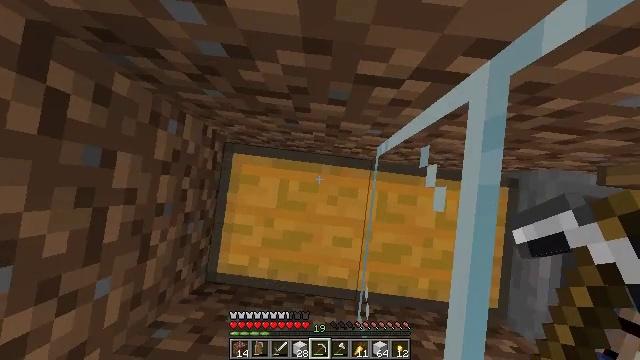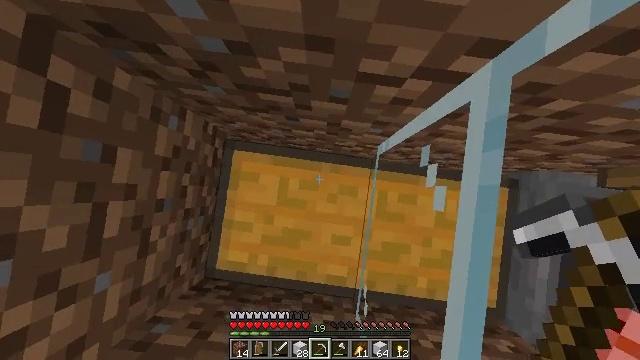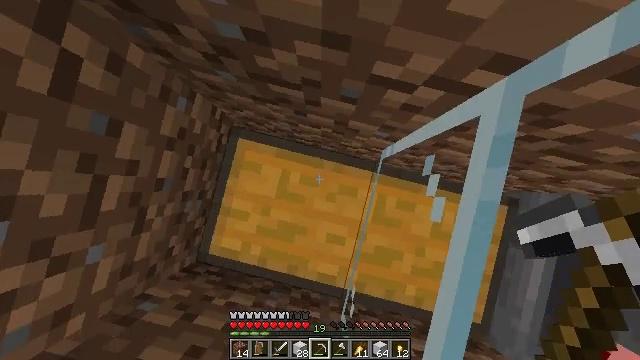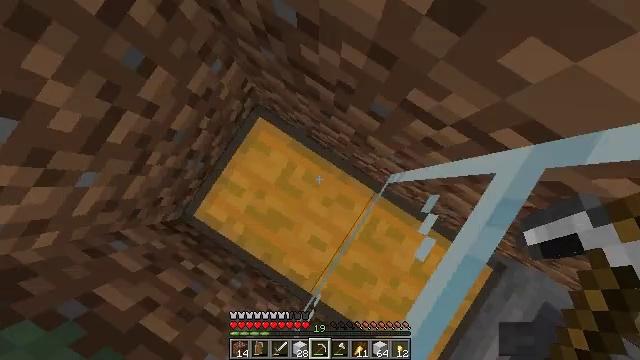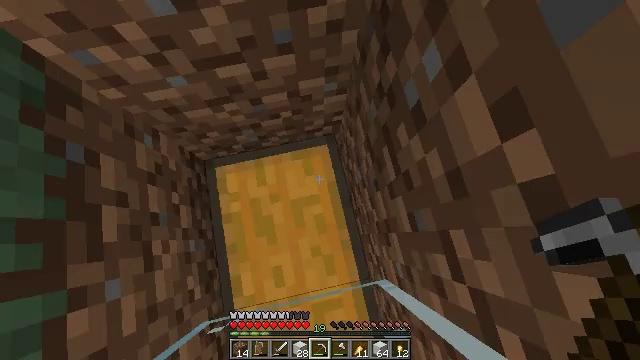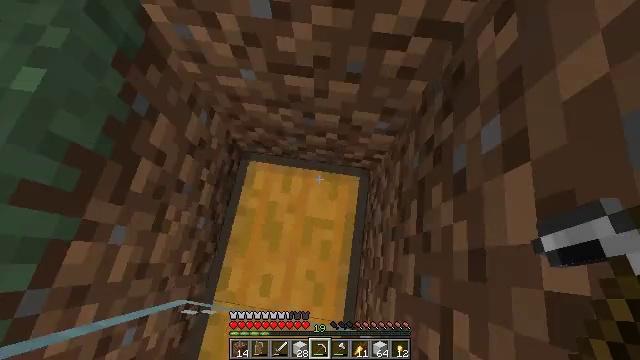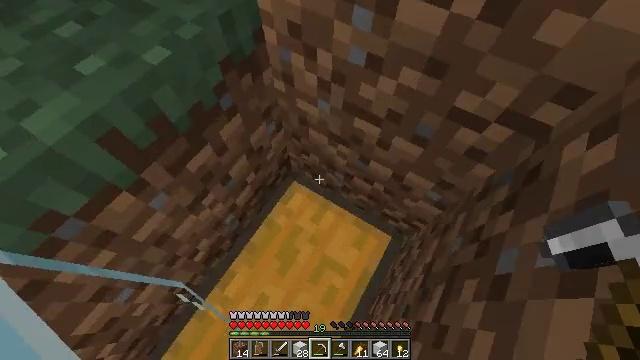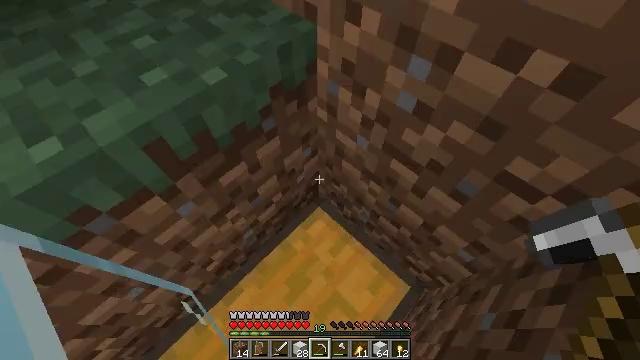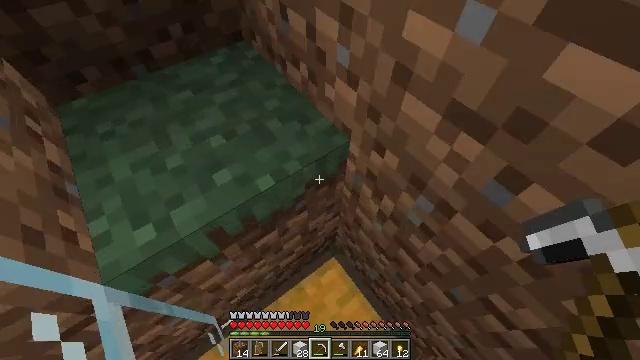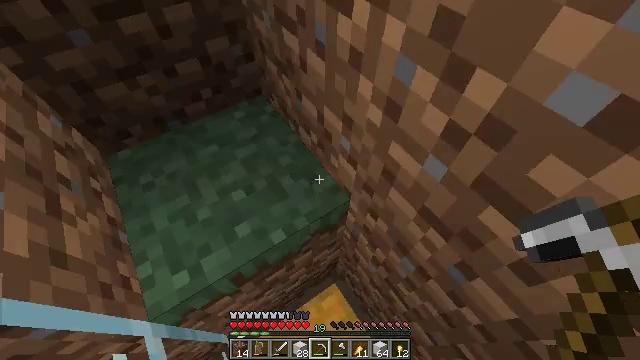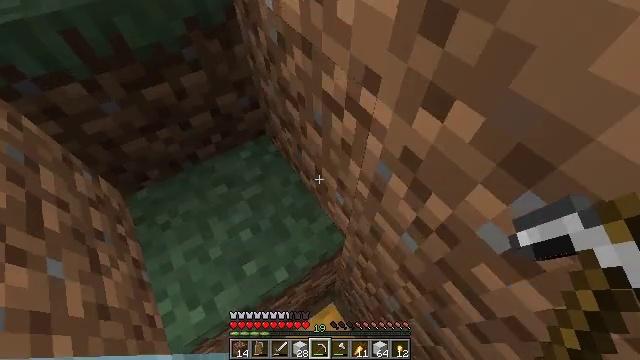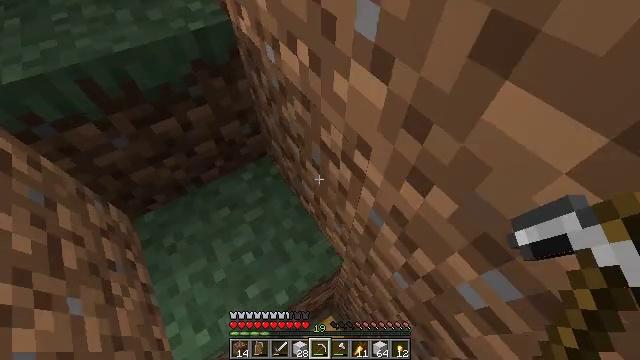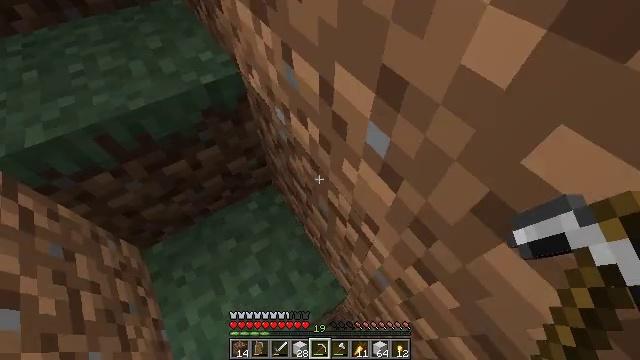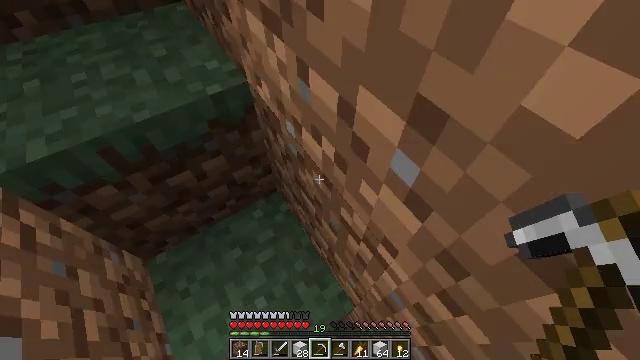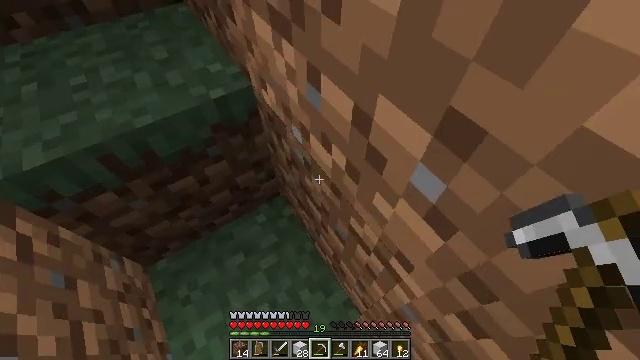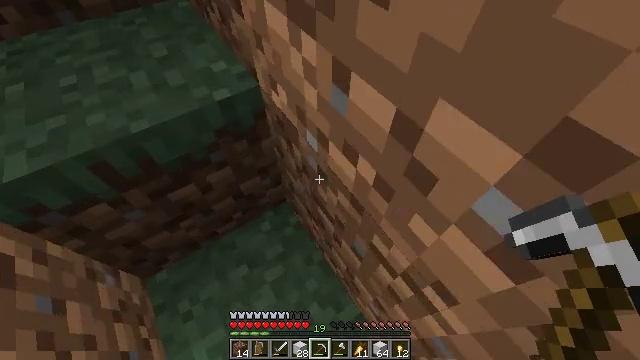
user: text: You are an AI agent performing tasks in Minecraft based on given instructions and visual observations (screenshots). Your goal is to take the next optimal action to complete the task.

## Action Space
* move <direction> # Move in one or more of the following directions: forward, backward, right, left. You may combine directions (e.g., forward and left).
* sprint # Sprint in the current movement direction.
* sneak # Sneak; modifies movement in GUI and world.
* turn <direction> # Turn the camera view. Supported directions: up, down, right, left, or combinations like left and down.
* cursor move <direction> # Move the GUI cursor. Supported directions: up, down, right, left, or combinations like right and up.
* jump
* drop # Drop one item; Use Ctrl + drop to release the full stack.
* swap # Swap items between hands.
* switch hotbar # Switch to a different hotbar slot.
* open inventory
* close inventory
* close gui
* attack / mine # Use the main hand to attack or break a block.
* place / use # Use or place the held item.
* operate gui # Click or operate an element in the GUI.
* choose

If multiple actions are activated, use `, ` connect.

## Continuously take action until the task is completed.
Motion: motion action
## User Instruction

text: Craft an iron block.
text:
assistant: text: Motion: no_op
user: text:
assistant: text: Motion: turn left
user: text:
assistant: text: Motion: turn left
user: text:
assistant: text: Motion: turn left and up
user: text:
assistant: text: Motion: turn left and up
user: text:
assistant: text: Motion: turn left and up
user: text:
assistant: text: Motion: move forward, turn left and up
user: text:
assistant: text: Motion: move forward, turn left and up, jump
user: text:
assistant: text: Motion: move forward, turn left, jump
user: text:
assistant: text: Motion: move forward, jump
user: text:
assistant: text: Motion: move forward, jump
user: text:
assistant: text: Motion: move forward, jump
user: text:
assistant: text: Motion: move forward, jump
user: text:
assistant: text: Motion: move forward
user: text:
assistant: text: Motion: move forward
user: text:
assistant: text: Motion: move forward, turn right
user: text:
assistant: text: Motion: turn right and down
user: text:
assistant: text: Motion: turn right and down
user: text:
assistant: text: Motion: turn right and down
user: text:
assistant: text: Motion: turn right and down
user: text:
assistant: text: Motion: turn right and down
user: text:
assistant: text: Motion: turn right
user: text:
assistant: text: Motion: turn right
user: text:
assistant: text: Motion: turn right
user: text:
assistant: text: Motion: no_op
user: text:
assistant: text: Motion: no_op
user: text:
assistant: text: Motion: no_op
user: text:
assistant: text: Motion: turn up
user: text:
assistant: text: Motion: turn left and up
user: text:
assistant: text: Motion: turn left and up